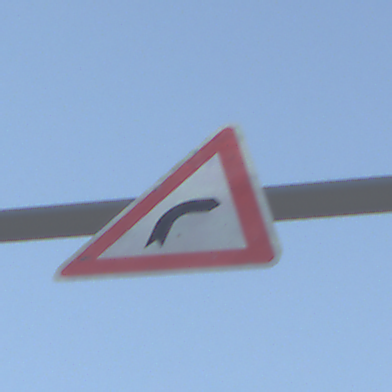
Verkehrszeichen: KurveRechts
Umgebung: Outdoor, Nature
Tageszeit: SunriseSunset
Wetter: Clear
Licht: Natural
Jahreszeit: NotSpecified
Kontrast: HighContrast